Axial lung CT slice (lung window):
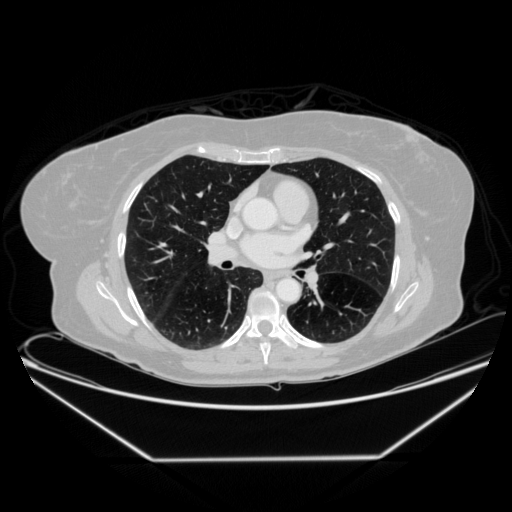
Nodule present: no